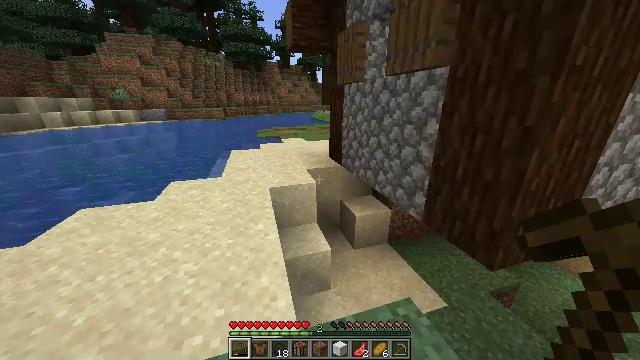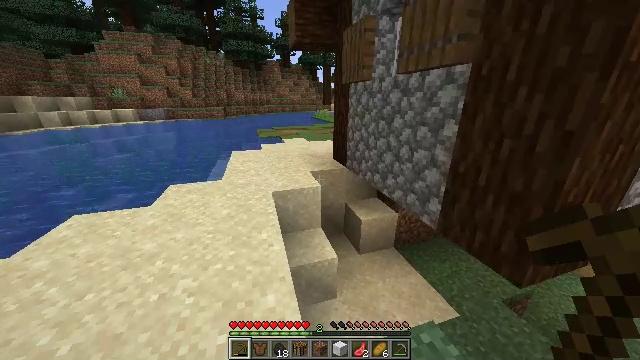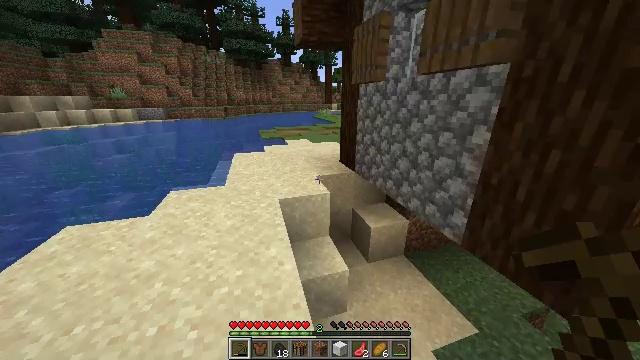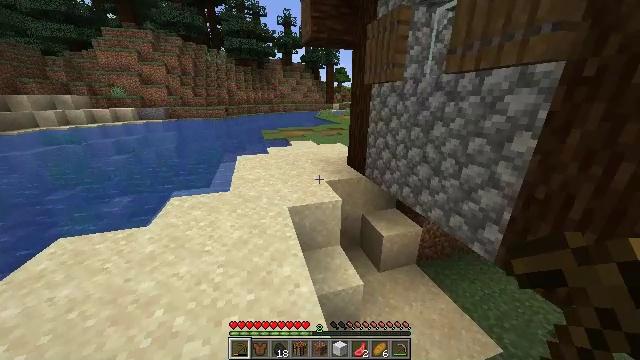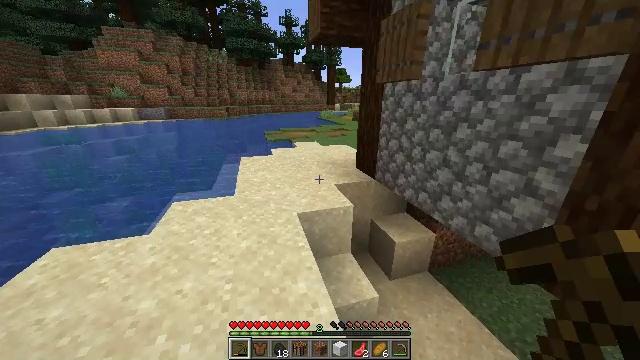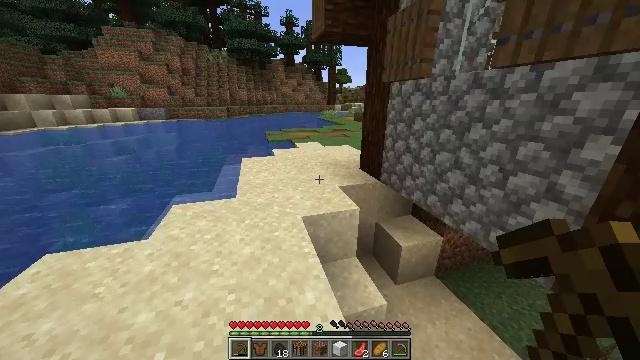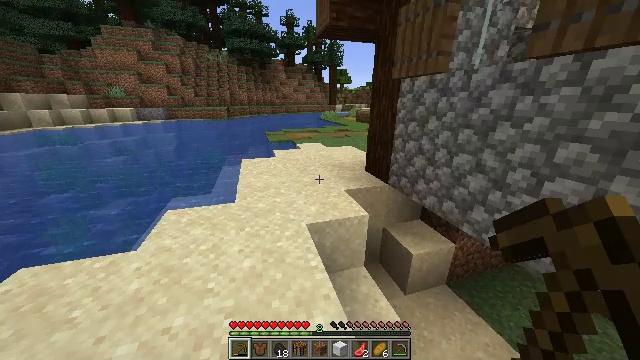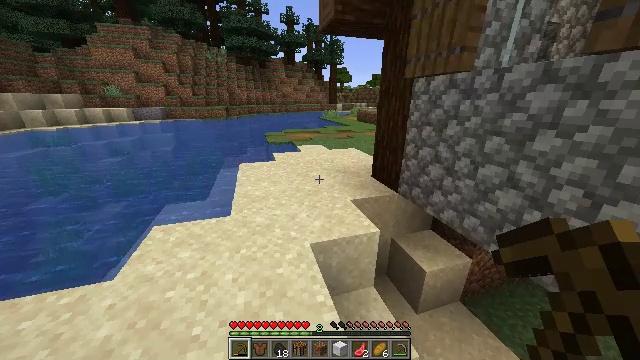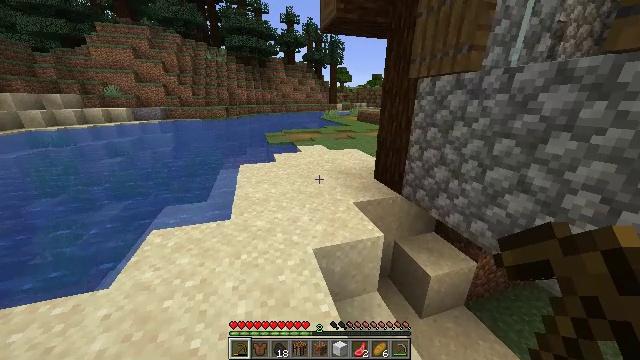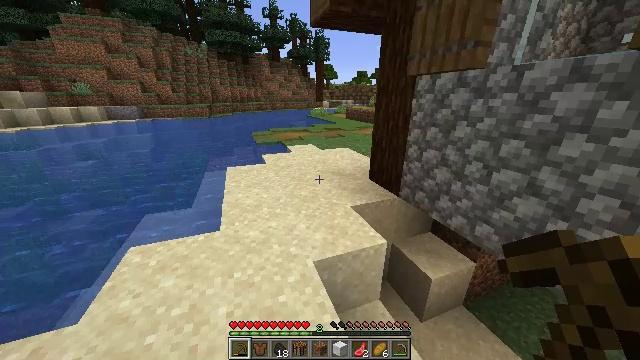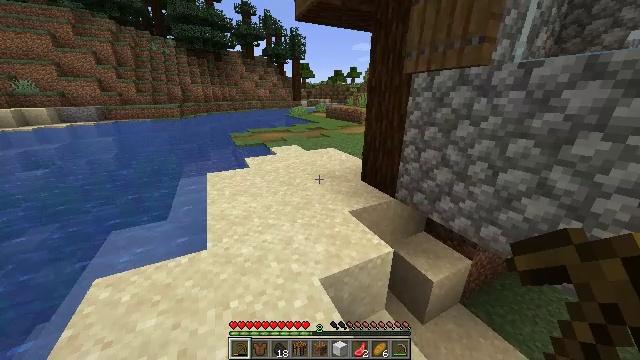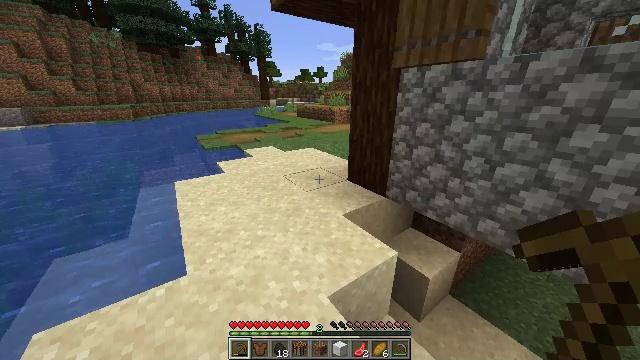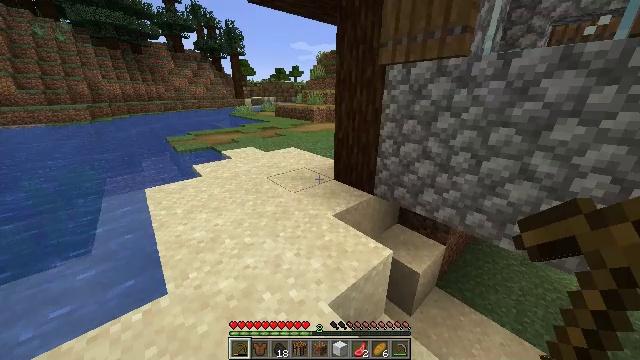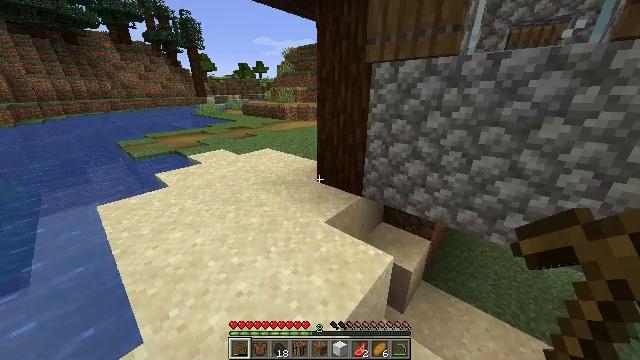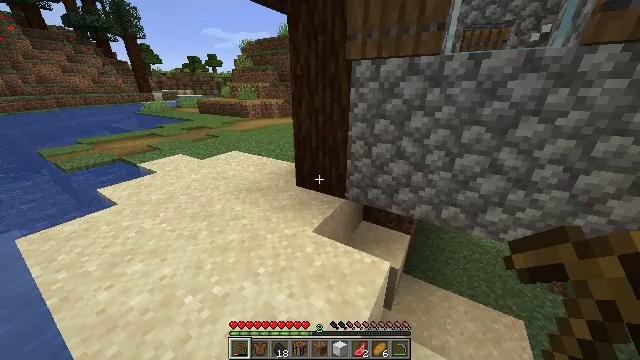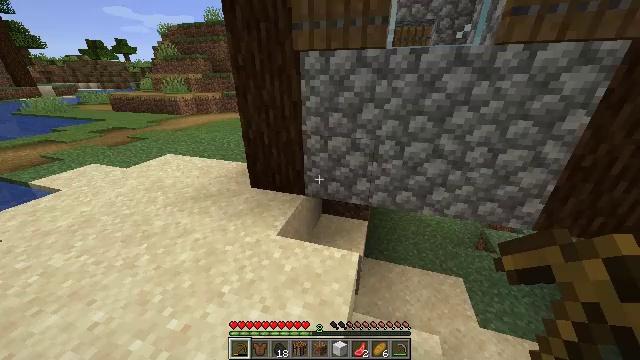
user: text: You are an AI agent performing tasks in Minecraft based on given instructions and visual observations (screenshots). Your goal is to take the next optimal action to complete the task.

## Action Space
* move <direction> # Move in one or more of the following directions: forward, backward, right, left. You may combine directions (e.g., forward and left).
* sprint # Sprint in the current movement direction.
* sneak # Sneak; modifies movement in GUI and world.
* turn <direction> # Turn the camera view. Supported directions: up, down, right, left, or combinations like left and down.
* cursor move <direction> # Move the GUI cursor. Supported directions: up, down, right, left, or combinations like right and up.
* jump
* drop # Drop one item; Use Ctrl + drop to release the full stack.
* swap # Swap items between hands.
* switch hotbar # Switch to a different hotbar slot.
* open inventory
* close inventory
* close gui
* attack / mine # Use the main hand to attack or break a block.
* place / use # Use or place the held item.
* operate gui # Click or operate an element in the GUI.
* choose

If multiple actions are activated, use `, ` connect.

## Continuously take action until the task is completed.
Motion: motion action
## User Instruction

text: Break the blue bed to move it.
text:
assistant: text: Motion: move forward and move left, sprint
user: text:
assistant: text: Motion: move forward and move left, sprint
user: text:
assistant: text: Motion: move forward and move left, sprint
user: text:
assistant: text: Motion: move forward and move left, sprint
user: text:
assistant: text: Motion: move forward, sprint
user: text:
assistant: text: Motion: move forward, sprint
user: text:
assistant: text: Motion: move forward, sprint
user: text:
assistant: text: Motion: move forward and move left, sprint
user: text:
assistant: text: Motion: move forward and move left, sprint, turn right
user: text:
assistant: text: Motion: move forward and move left, sprint, turn right
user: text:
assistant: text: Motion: move forward and move left, sprint, turn right
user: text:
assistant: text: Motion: move forward and move left, sprint, turn right
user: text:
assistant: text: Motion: move forward and move left, sprint, turn right
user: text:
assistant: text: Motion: move forward and move left, sprint, turn right
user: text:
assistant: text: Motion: move forward and move left, sprint, turn right and down
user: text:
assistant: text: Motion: move forward and move left, sprint, turn right and down
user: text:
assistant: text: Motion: move forward and move left, sprint, turn right and down
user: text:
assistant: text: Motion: move left, sprint, turn right
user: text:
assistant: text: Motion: move left, sprint, turn right
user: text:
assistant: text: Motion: move left, sprint, turn right
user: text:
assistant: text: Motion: move left, sprint, turn right
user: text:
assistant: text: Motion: move left, sprint, turn right
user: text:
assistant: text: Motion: move left, sprint
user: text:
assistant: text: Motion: move left, sprint
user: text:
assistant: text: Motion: move left
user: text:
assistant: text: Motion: move left, turn right
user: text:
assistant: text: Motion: move right, turn right and down
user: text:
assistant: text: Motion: move right, turn right
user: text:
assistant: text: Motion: move right
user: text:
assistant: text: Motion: move forward and move right